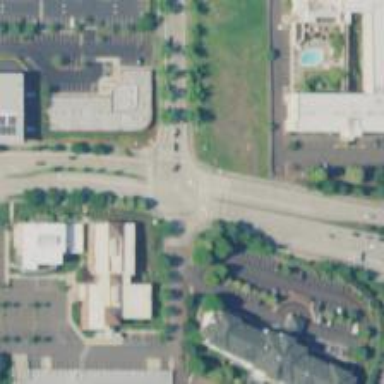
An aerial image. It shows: Crossing road.